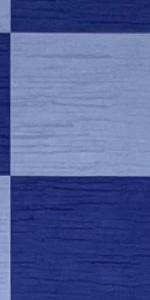
Label: Empty